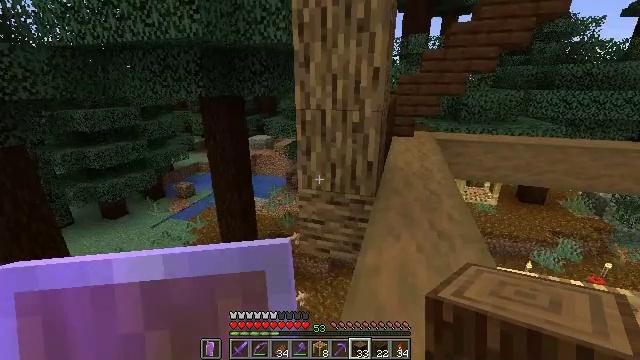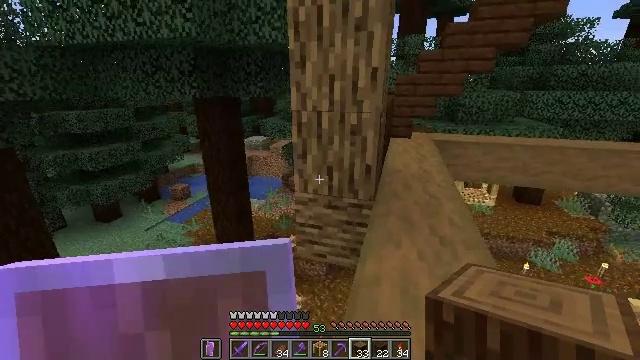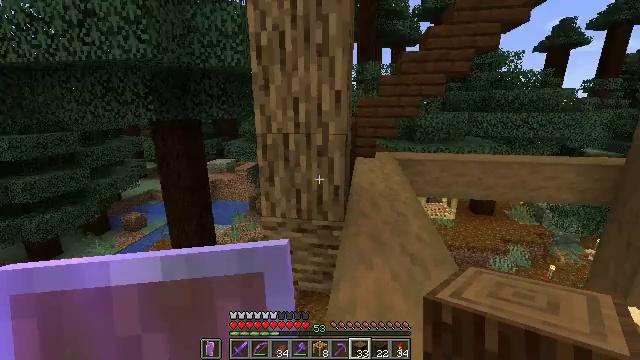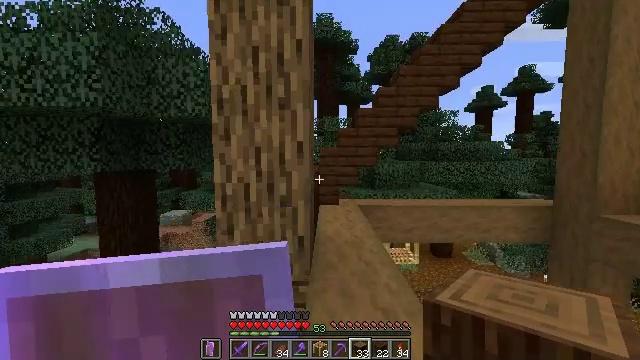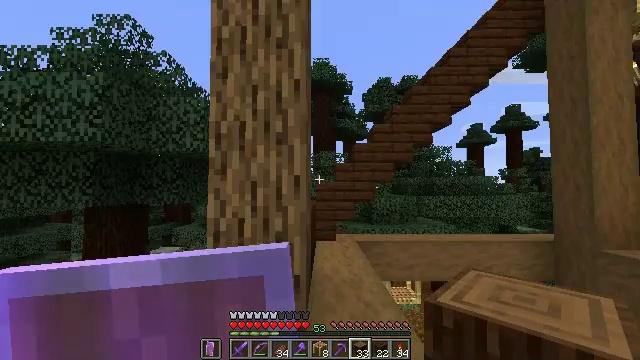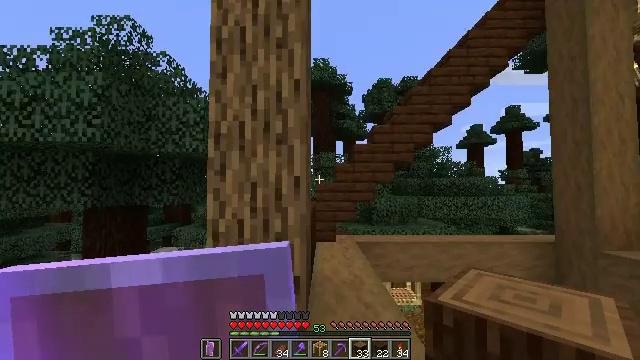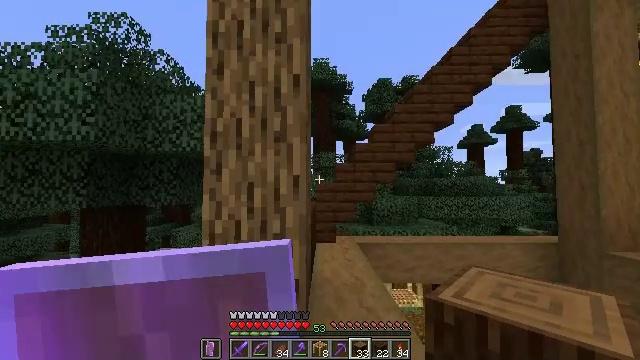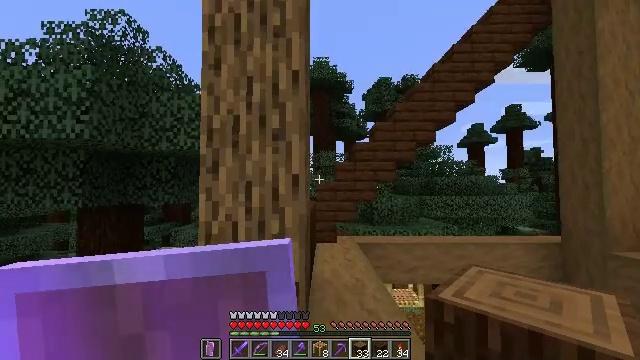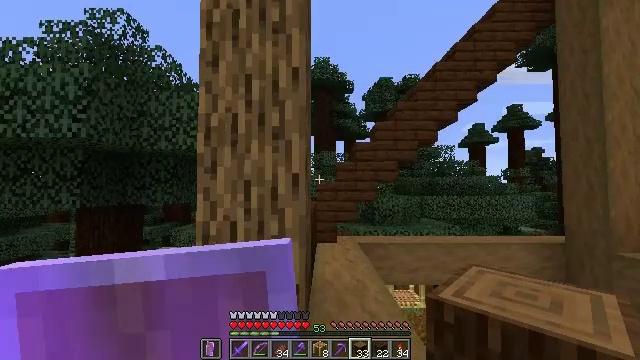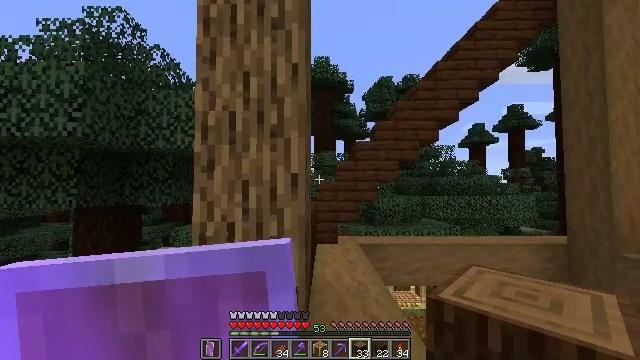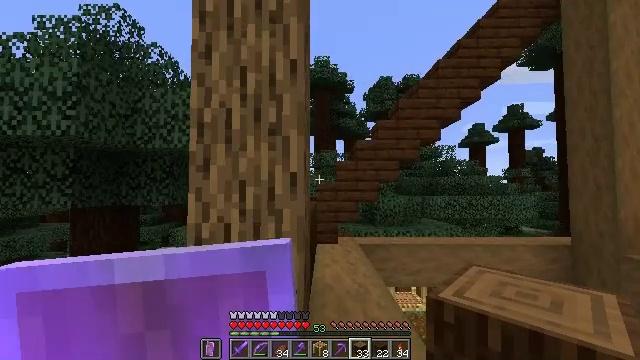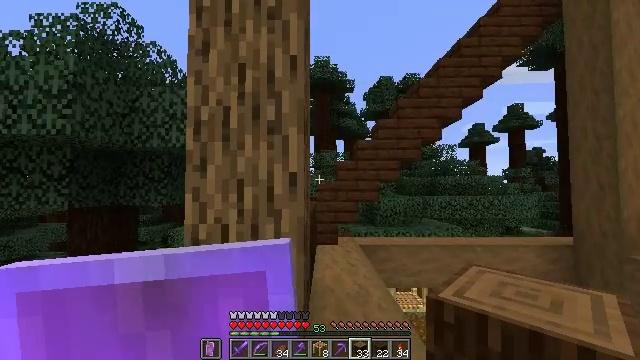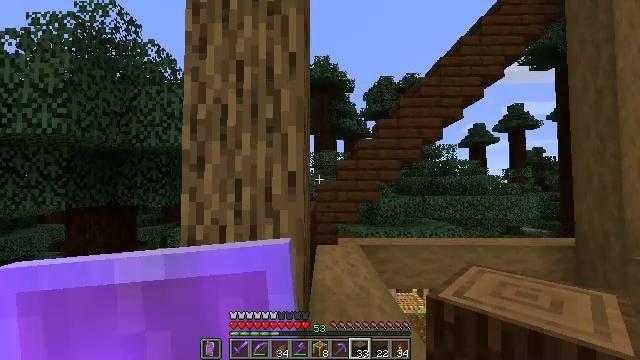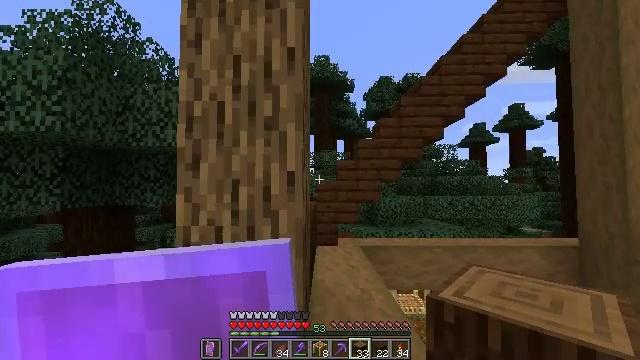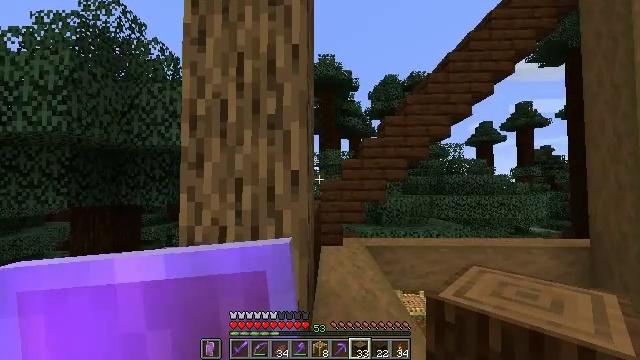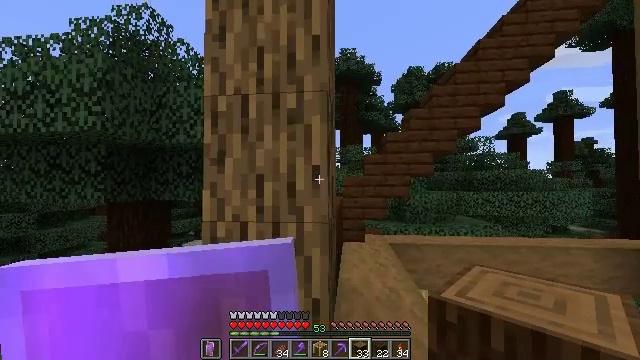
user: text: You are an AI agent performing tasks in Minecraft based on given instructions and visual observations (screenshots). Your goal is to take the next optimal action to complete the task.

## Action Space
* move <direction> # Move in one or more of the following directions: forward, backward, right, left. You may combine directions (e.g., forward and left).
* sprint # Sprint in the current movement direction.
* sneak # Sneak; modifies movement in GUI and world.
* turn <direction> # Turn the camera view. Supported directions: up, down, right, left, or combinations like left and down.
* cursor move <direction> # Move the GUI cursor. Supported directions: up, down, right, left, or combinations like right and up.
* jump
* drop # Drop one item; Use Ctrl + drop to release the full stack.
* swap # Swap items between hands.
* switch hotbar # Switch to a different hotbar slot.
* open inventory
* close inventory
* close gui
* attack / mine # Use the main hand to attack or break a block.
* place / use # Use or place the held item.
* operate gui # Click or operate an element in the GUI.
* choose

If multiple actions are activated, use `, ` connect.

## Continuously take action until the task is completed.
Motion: motion action
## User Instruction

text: Cut down the tree and harvest oak logs.
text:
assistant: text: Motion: move forward, sneak
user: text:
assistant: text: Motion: move forward, sneak, turn right and up
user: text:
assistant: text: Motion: move forward, sneak, turn right and up
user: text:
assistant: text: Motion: move forward, sneak, turn up
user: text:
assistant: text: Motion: move forward, sneak
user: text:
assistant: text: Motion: move forward, sneak
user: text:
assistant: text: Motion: move forward, sneak
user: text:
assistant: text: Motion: move forward, sneak
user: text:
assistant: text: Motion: move forward, sneak
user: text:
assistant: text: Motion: move forward, sneak
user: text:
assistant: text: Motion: move forward, sneak
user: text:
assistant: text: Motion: move forward, sneak
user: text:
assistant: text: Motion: move forward, sneak
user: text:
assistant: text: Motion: move forward, sneak, turn left
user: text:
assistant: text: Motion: move forward, sneak, turn left
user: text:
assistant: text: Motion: move forward, sneak
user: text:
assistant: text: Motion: move forward, sneak
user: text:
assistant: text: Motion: move forward, sneak, turn left and down
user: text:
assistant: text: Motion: move forward and move right, sneak, turn left and down
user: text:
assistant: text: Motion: move forward and move right, sneak, turn left
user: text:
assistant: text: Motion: move forward and move right, sneak
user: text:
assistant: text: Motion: move forward and move right, sneak
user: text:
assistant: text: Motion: move forward and move right, sneak
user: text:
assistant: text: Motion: move forward and move right, sneak, turn left
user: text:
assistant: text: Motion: move forward and move right, sneak, turn left
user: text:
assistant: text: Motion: move forward and move right, sneak
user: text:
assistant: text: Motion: move forward and move right, sneak
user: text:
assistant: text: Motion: move forward, sneak, turn left
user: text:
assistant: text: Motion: move forward, sneak, turn left
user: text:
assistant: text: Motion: move forward, sneak